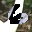
Label: 6